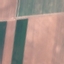
Land use / land cover: AnnualCrop